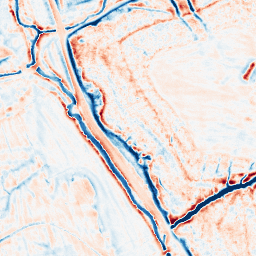
Category: edge_preserving
Decomposition family: bilateral
Decomposition parameters: d: 15
sigma_color: 100
sigma_space: 75
Upsampling method: quadratic
Upsampling parameters: scale: 4
Upsampling scale: 4